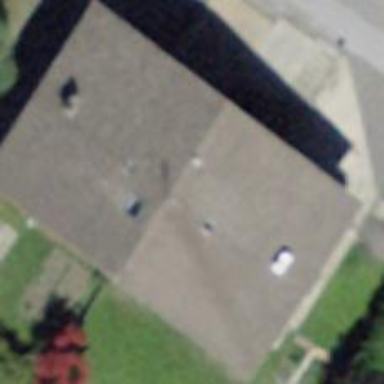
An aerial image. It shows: Simple house.